Question: I want a user of my app to be able to modify an image at run time. The user should be able to modify the image height and width by tapping on the corner of the image-view and dragging it as illustrated in the following diagram:

I have spent a lot of time researching this and I found <URL> something like Pinch Zoom but none of these quite match my requirements.
currently i am resizing bitmap using this below finction and changing width in onprogress change method of seekbar instead of frame. by using this function changing image size is not working smooth.
'''
public static Bitmap decodeFile(File f,int WIDTH,int HIGHT){
try {
//Decode image size
BitmapFactory.Options o = new BitmapFactory.Options();
o.inJustDecodeBounds = true;
BitmapFactory.decodeStream(new FileInputStream(f),null,o);
//The new size we want to scale to
final int REQUIRED_WIDTH=WIDTH;
final int REQUIRED_HIGHT=HIGHT;
//Find the correct scale value. It should be the power of 2.
int scale=1;
while(o.outWidth/scale/2>=REQUIRED_WIDTH && o.outHeight/scale/2>=REQUIRED_HIGHT)
scale*=2;
//Decode with inSampleSize
BitmapFactory.Options o2 = new BitmapFactory.Options();
o2.inSampleSize=scale;
return BitmapFactory.decodeStream(new FileInputStream(f), null, o2);
}
catch (FileNotFoundException e) {}
return null;
}
'''
Now working smoothly using drawing bitmap in canvas using accepted answer of <URL> question .
now reaming part is setting frame around image as something like crop frame.
Please help me to achieve this.
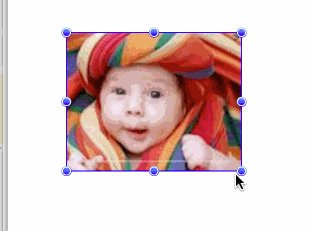
Answer: you can accomplish this using this <URL> use cropimageview3 and set your image in float drawable and you are done